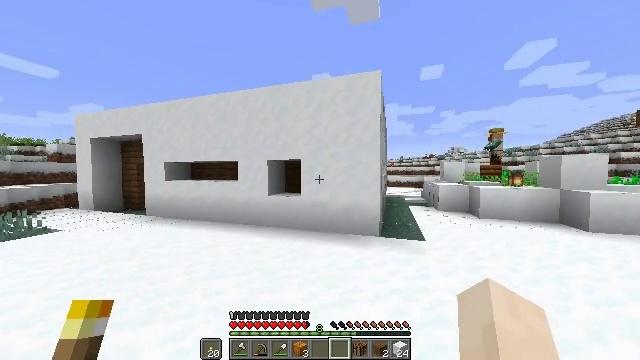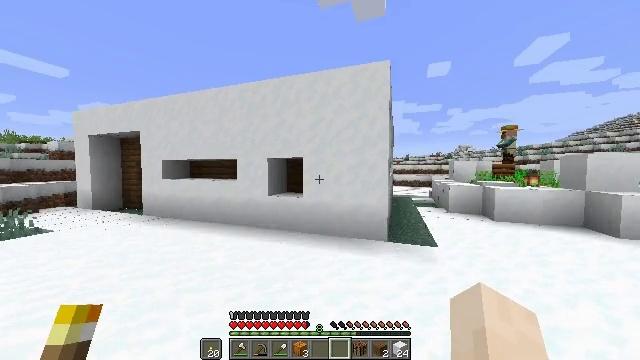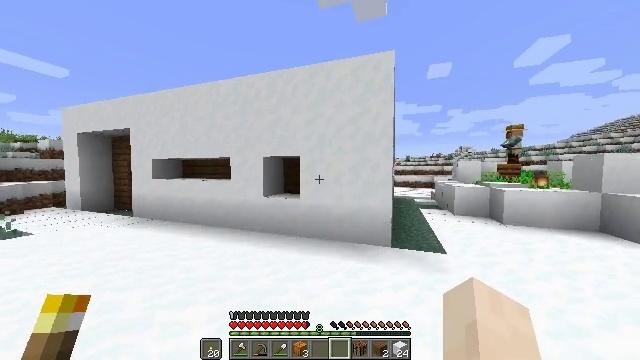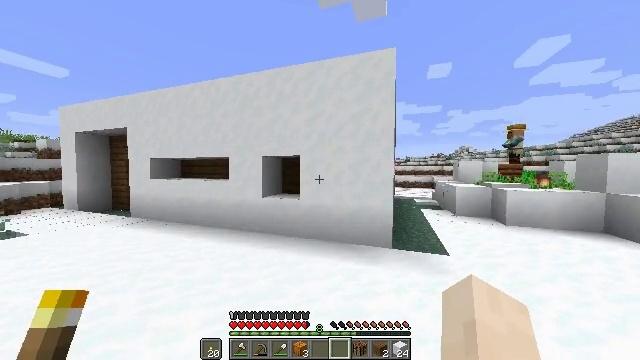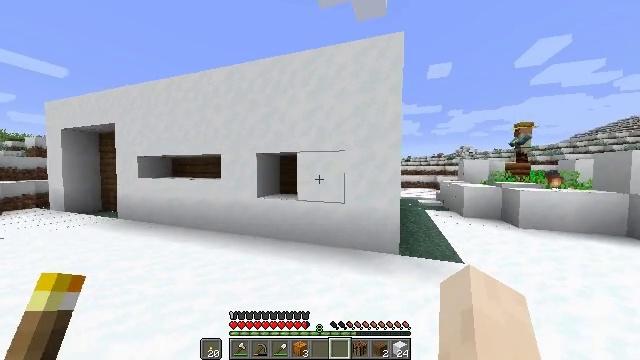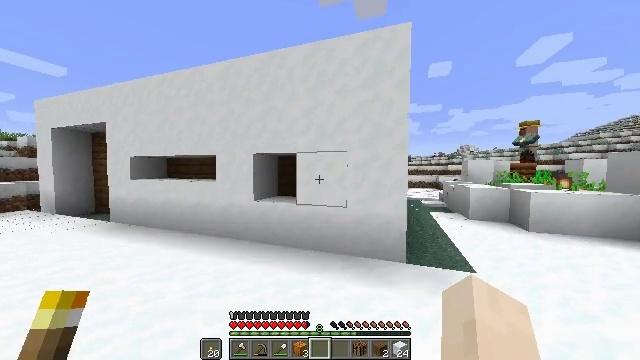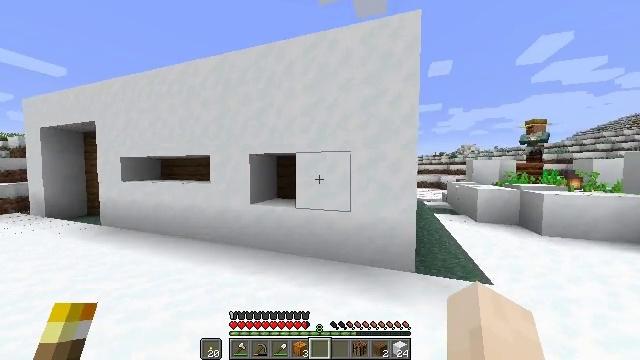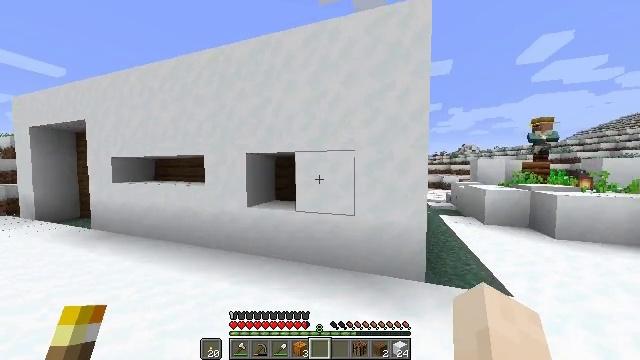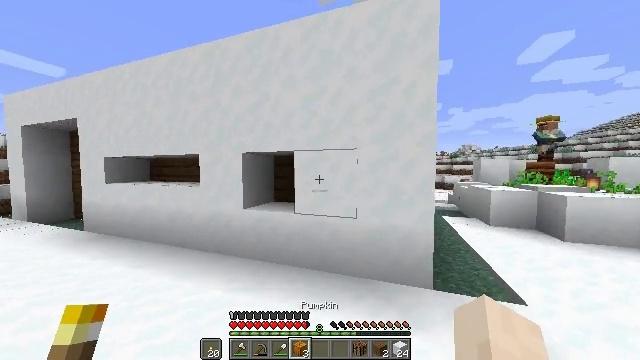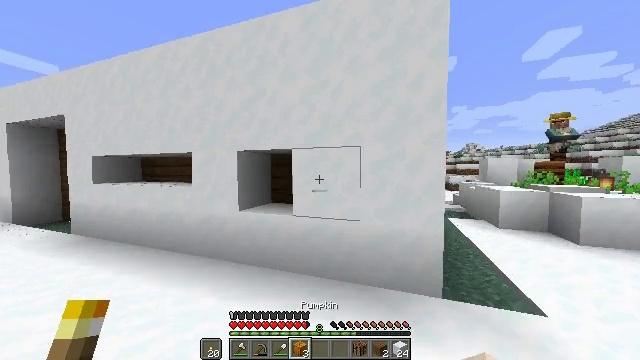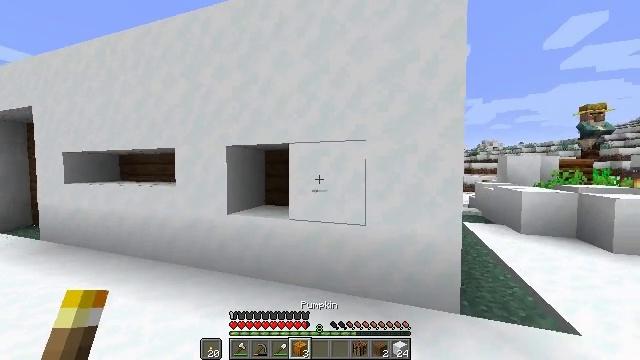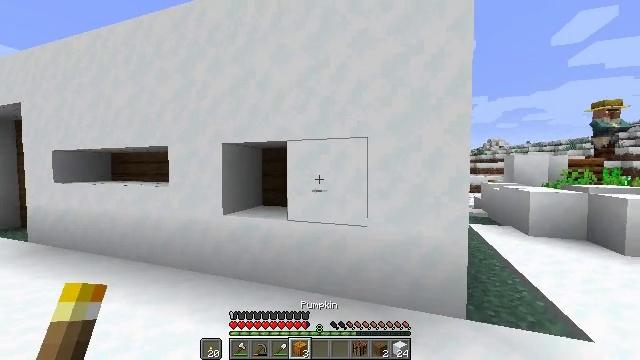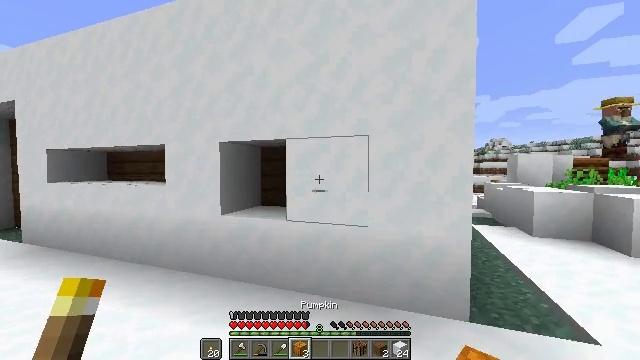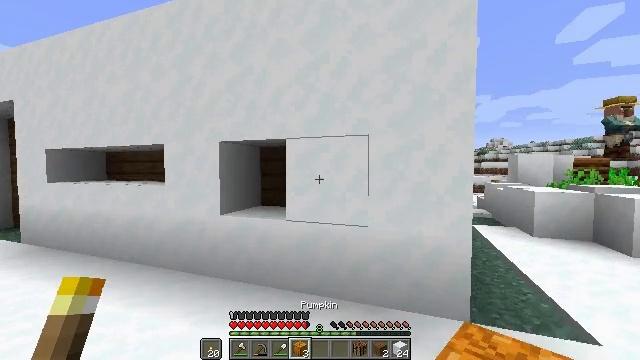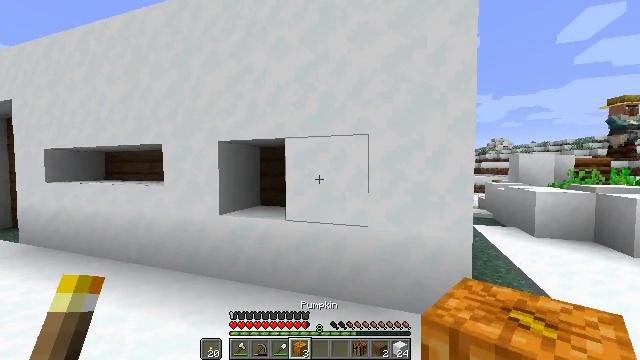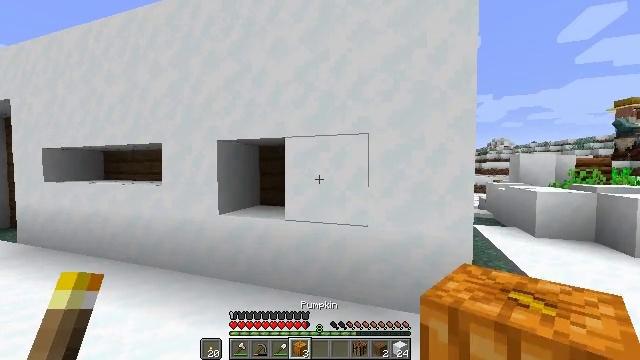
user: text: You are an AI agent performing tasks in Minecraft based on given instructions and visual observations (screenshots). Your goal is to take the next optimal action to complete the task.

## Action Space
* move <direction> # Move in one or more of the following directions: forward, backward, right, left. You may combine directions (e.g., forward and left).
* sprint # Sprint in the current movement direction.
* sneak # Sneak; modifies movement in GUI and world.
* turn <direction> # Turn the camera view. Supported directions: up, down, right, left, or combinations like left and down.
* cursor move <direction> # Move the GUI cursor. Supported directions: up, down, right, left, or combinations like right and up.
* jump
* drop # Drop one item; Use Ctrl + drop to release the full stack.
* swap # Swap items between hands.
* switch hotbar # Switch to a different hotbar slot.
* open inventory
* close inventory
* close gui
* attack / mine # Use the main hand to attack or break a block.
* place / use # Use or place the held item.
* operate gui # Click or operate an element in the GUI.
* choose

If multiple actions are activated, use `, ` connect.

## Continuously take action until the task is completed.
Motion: motion action
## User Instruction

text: Get snow block by mining snow.
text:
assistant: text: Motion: move forward, sprint, turn left
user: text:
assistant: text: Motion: move forward, sprint
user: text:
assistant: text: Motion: move forward, sprint
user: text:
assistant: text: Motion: move forward, sprint
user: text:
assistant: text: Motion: move forward, sprint
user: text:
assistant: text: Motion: move forward, sprint
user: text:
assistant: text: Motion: move forward, sprint
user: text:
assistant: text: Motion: no_op
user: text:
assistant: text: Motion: no_op
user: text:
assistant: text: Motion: no_op
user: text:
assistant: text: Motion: no_op
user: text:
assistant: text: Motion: no_op
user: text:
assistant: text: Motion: no_op
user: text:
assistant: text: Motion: no_op
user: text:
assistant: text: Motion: no_op
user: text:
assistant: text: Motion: no_op
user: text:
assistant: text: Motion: no_op
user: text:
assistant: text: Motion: no_op
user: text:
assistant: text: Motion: no_op
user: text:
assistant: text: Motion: no_op
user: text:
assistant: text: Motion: no_op
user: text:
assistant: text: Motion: no_op
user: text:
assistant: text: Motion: attack / mine
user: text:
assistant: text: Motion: attack / mine
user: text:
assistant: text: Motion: move forward
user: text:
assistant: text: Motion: move forward
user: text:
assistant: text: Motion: move forward
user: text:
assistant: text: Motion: no_op